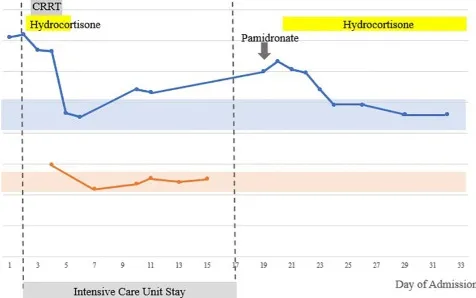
Serum-corrected calcium and ionized calcium trend inpatient. Shaded areas represent normal laboratory range.
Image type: chart (chart)